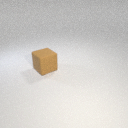
large brown rubber cube